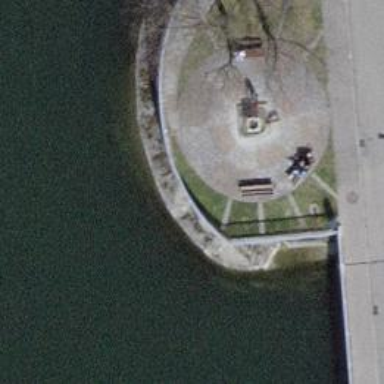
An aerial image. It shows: Brown bench.